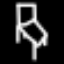
Label: chair